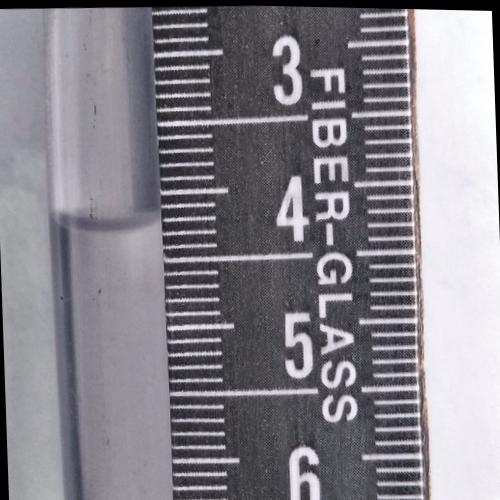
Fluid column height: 4.2 cm